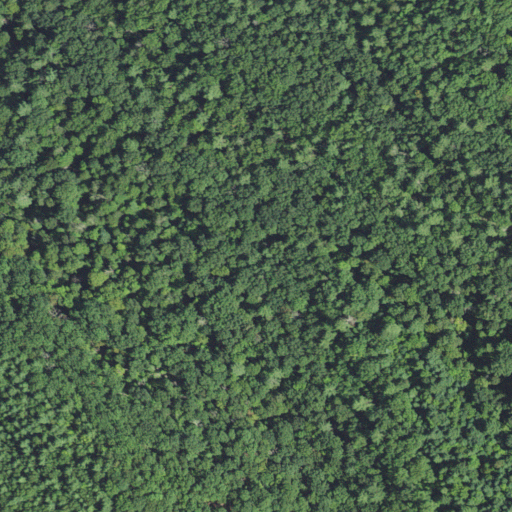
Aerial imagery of valley in Virginia named Cabin Hollow containing mixed forest, deciduous forest, and evergreen forest